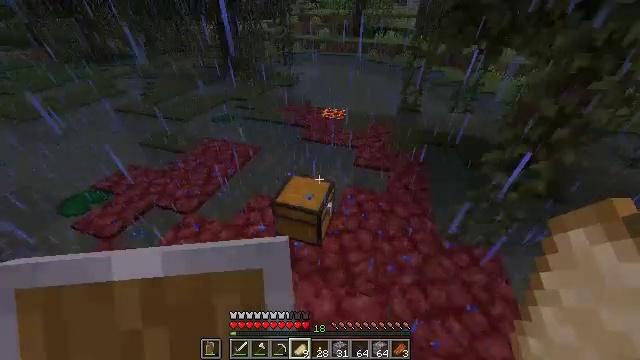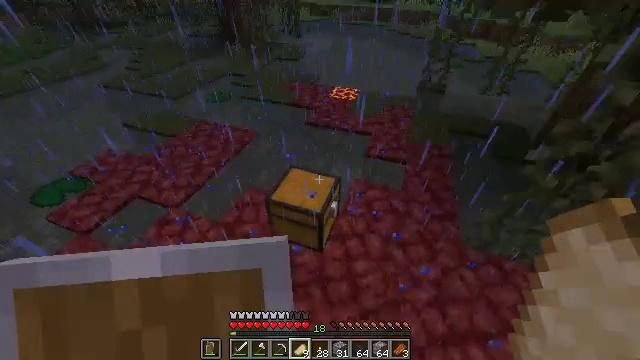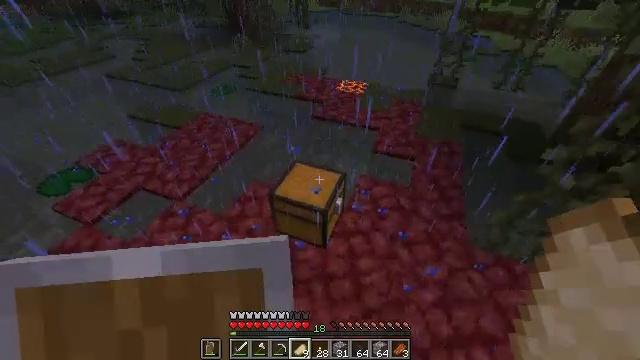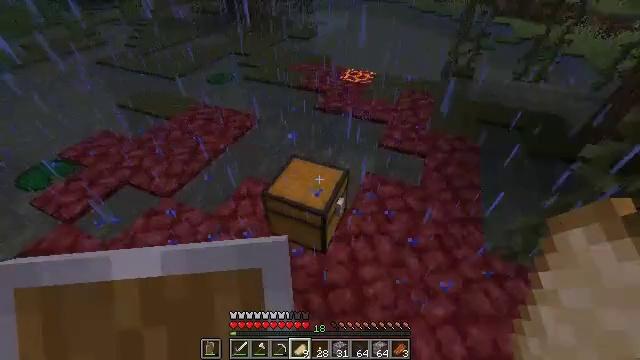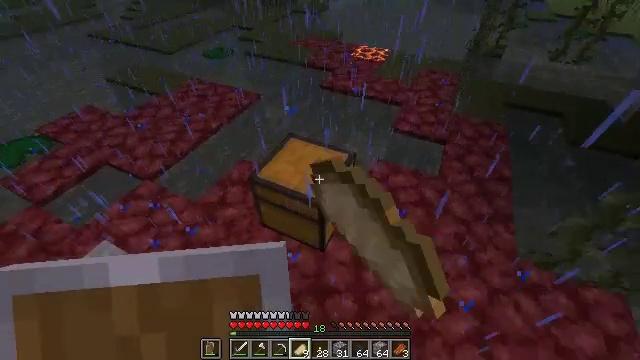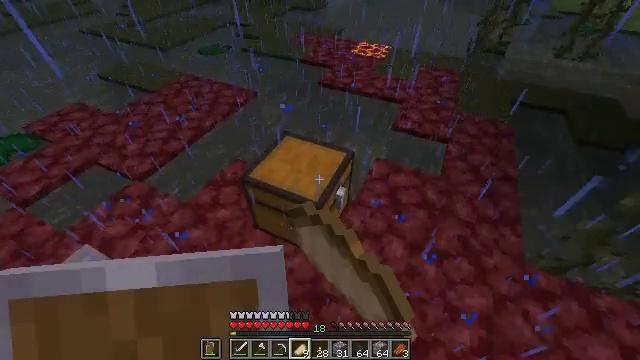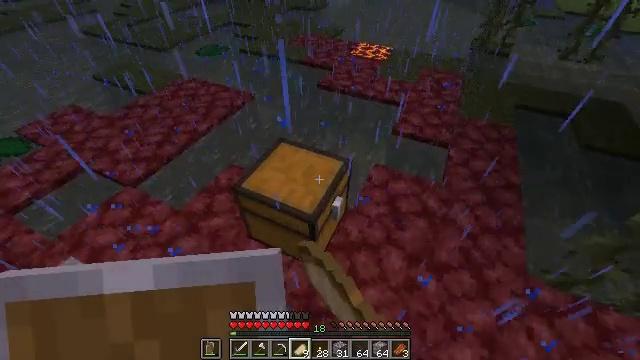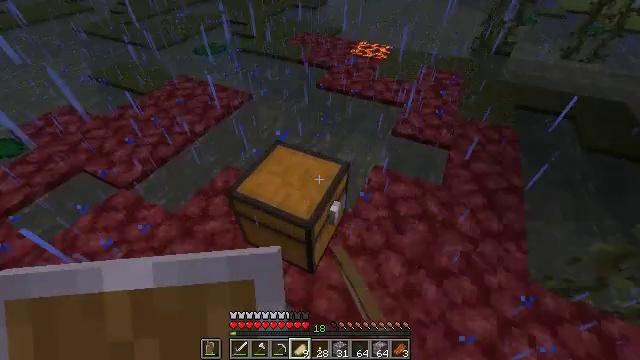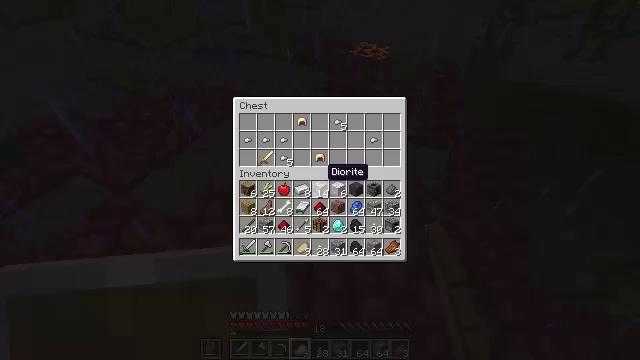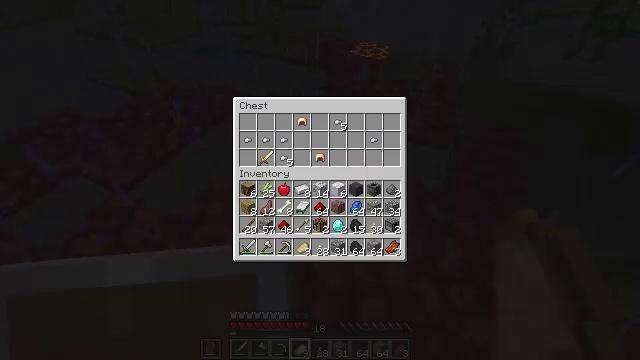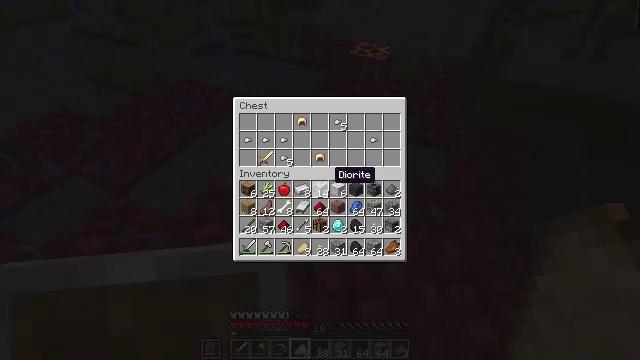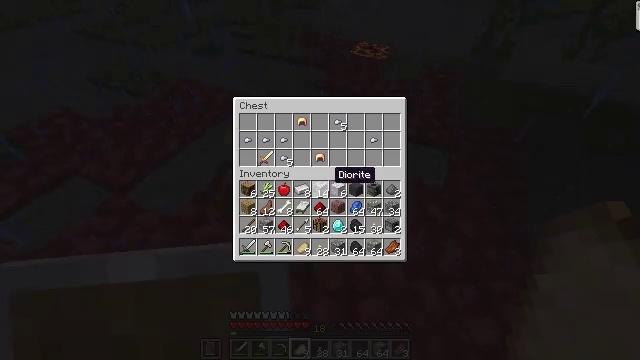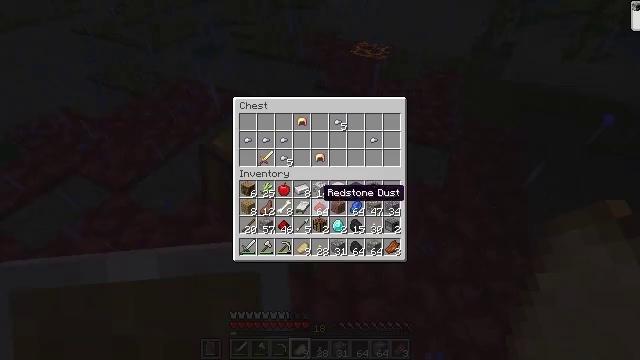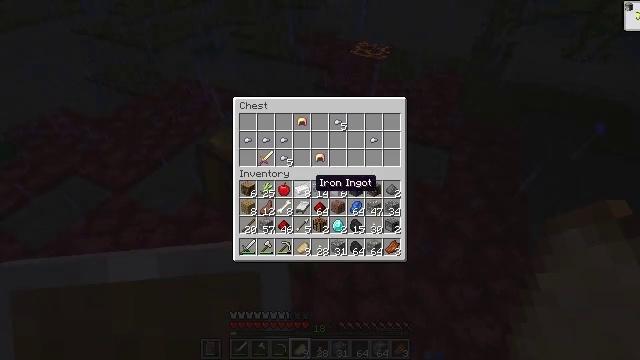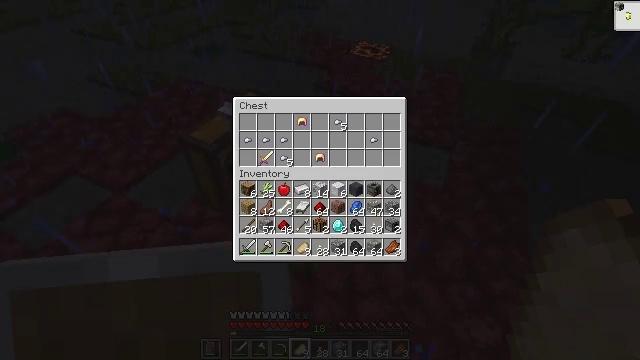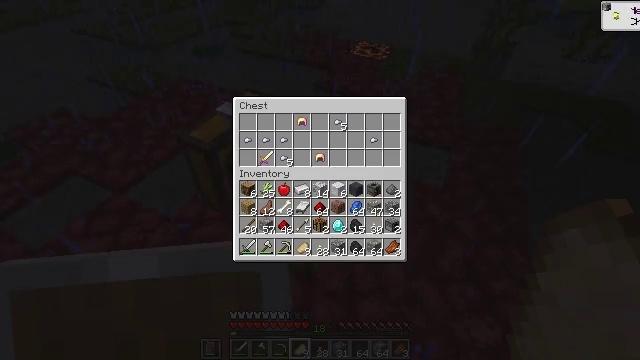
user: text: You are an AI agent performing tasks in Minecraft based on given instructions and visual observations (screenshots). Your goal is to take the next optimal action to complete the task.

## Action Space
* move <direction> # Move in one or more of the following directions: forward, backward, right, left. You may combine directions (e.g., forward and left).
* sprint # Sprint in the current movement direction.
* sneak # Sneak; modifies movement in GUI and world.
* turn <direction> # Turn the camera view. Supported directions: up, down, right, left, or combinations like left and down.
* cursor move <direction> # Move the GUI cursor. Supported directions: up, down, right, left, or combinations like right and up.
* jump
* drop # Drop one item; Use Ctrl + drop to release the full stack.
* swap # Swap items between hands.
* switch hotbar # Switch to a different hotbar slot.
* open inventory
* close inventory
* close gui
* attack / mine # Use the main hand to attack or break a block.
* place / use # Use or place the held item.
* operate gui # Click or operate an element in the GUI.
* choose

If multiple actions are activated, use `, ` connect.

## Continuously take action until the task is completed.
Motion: motion action
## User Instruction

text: Drop an apple.
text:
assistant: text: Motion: turn left and down
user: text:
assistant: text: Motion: turn left and down
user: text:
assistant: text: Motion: turn left, use / place
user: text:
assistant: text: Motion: turn left and down, use / place
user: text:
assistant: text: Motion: use / place
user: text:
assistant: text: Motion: no_op
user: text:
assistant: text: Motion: no_op
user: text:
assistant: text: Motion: open gui
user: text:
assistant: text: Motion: no_op
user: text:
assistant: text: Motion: no_op
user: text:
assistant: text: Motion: no_op
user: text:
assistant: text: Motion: cursor move left and down
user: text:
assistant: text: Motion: cursor move left and up
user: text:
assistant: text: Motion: cursor move up
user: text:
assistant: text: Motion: cursor move right and up
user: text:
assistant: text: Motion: no_op
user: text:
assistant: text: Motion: no_op
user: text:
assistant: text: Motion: no_op
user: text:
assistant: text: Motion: no_op
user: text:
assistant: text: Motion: no_op
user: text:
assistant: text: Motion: no_op
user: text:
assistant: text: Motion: no_op
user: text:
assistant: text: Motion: no_op
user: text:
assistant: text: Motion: no_op
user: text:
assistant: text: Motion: no_op
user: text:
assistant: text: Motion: no_op
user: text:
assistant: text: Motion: no_op
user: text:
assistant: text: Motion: no_op
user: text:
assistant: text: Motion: no_op
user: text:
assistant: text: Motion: cursor move up